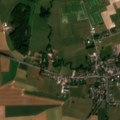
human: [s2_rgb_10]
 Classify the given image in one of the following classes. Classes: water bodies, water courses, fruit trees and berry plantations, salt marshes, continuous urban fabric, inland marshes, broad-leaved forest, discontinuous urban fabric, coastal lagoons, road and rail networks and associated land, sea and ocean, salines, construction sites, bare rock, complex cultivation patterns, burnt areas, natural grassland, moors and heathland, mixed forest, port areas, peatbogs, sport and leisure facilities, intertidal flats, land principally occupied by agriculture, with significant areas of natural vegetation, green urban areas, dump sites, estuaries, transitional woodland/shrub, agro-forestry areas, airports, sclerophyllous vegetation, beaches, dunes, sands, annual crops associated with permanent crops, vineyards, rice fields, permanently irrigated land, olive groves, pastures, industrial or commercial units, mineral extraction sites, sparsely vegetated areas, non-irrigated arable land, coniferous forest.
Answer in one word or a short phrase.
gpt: discontinuous urban fabric, non-irrigated arable land, pastures, complex cultivation patterns, land principally occupied by agriculture, with significant areas of natural vegetation